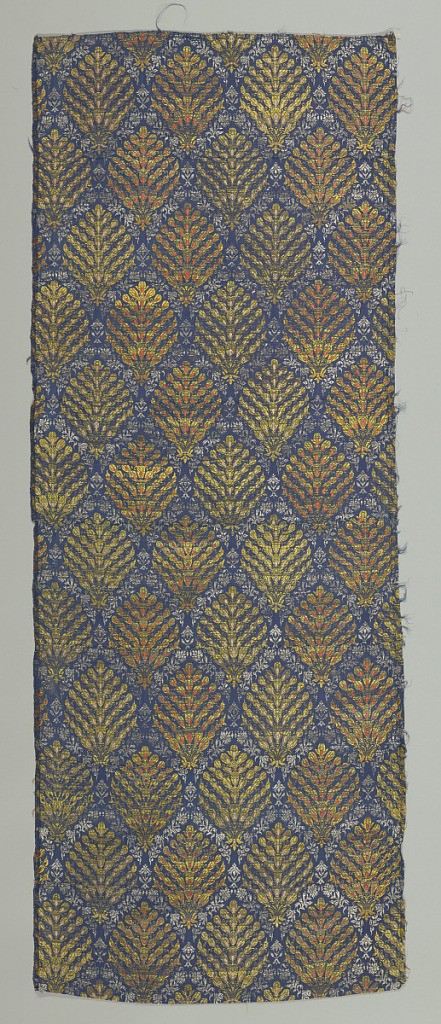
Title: Textile
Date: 17th century
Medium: silk, metallic threads Technique: plain weave with supplemetary weft (brocaded)
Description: Medium-sized repeat of stylized symmetrical flower sprays of gold with touches of pale pink and coral in a trellis framework of fine silvery leaves and flowers on dark blue ground. Silver and gold threads are now much worn revealing white and yellow silk cores respectively. Cord selvage of bunched salmon-pink silk.